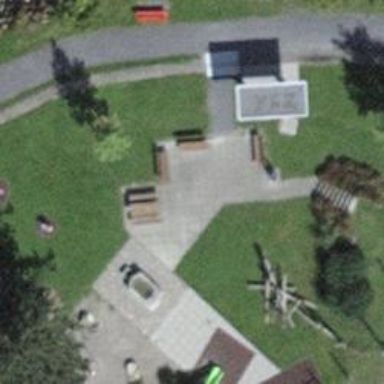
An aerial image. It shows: Playground area for leisure land.